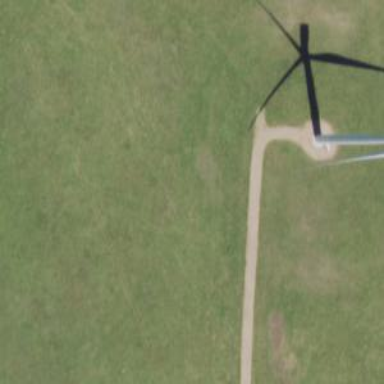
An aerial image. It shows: Road leading to wind farm area designated for service vehicles.